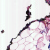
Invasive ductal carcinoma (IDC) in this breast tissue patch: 0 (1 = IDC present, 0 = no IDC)